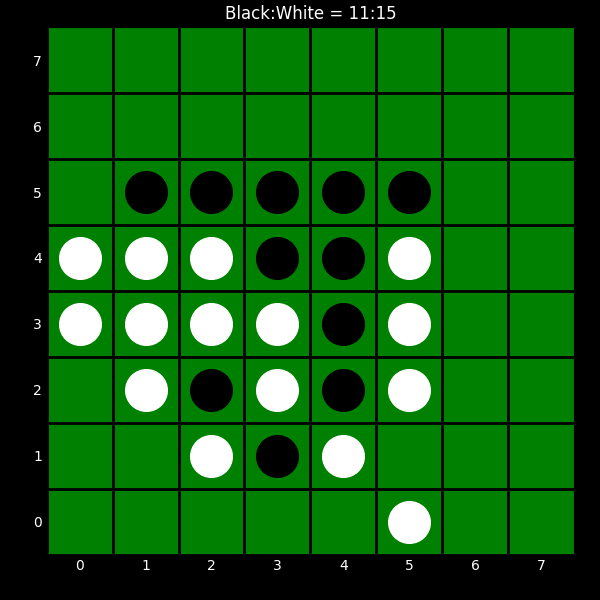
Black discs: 11
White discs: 15